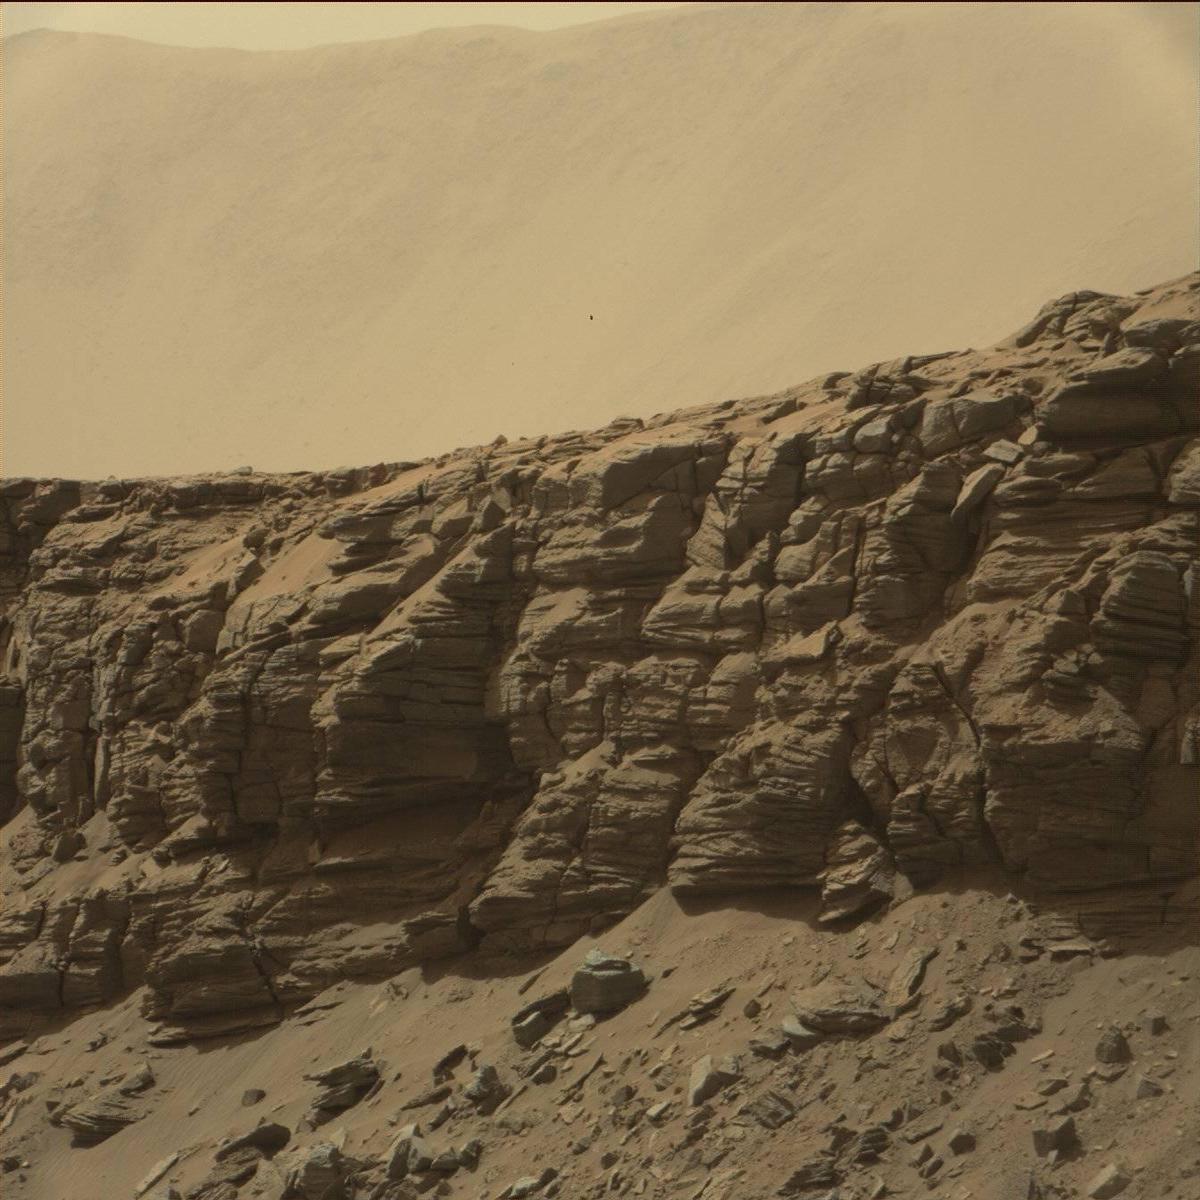
Terrain classes present: Bedrock, Ridge, Rock, Sand / Soil, Sky